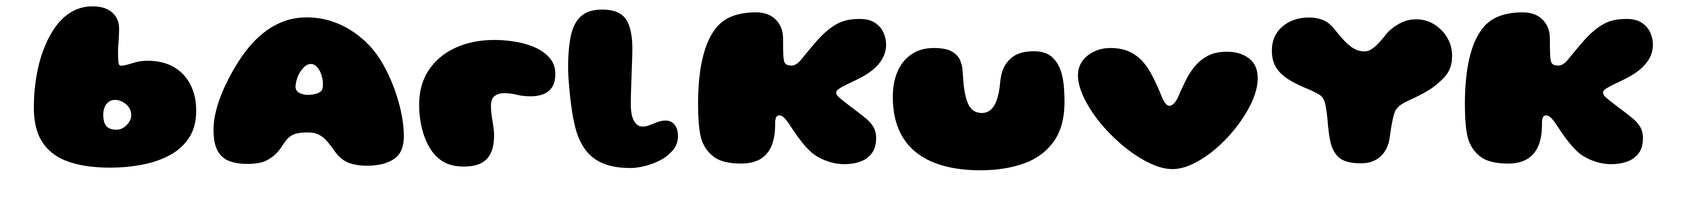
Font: Gluten_Black